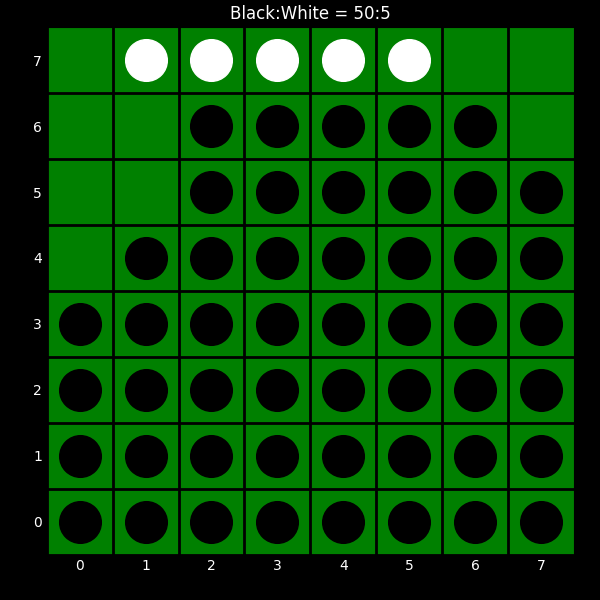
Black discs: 50
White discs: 5